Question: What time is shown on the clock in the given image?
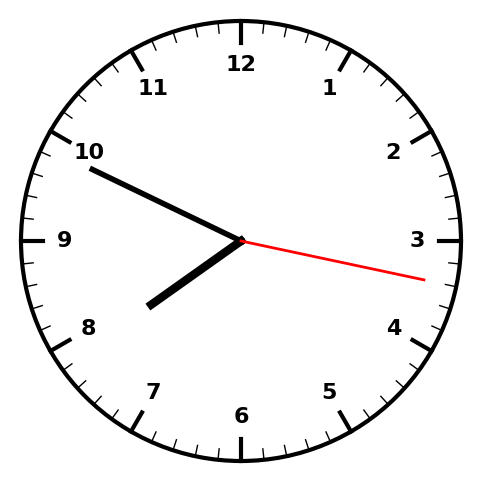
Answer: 07:49:17